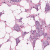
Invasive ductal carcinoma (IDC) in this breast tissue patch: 1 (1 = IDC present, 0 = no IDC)